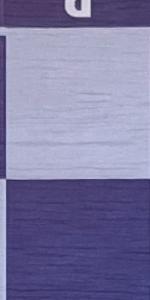
Label: Empty